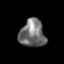
Tissue: skin
Cell type: Epithelial cells
Senescence score: 0.2566
Nuclear area (px): 695
Mean DAPI intensity: 113.237